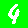
Digit: 4